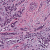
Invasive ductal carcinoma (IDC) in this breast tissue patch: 1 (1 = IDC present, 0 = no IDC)